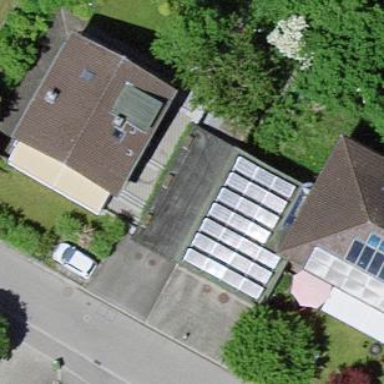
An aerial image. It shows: Garage building.